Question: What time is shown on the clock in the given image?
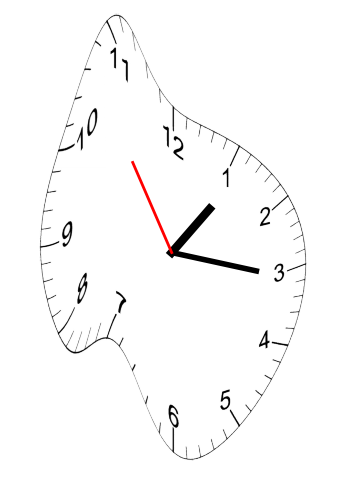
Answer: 01:15:54